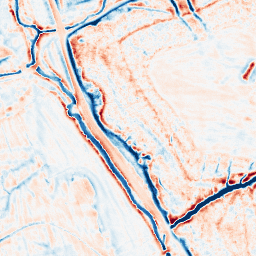
Category: edge_preserving
Decomposition family: bilateral
Decomposition parameters: d: 15
sigma_color: 100
sigma_space: 75
Upsampling method: sinc_hamming
Upsampling parameters: scale: 2
kernel_size: 16
Upsampling scale: 2